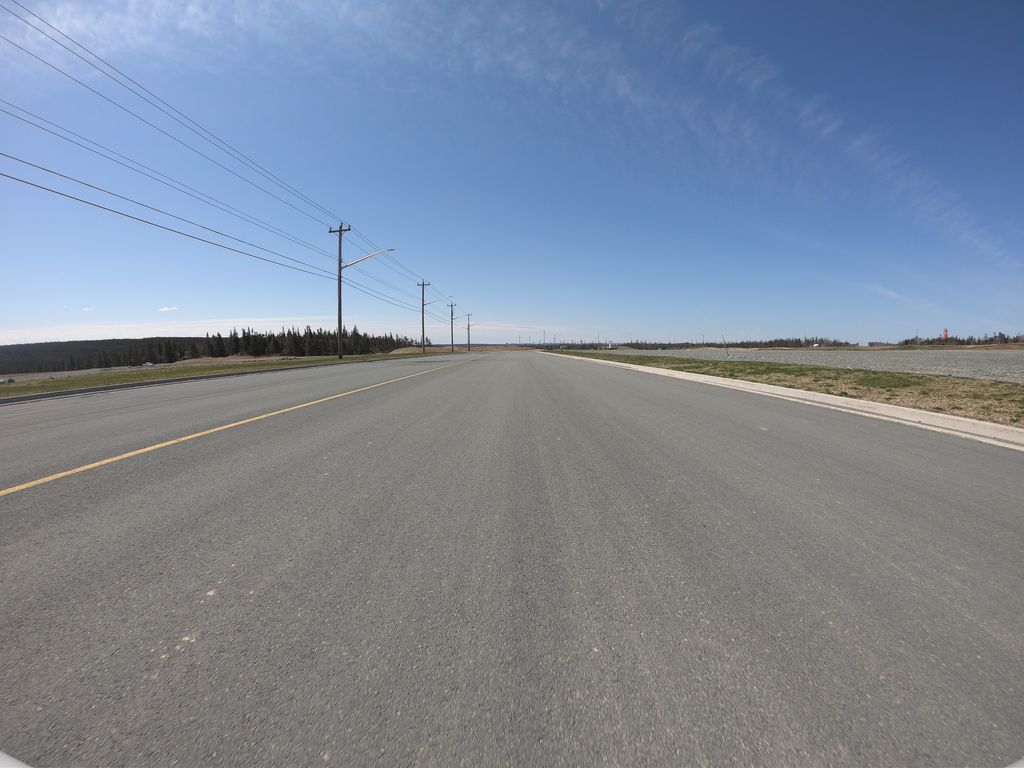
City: st_johns